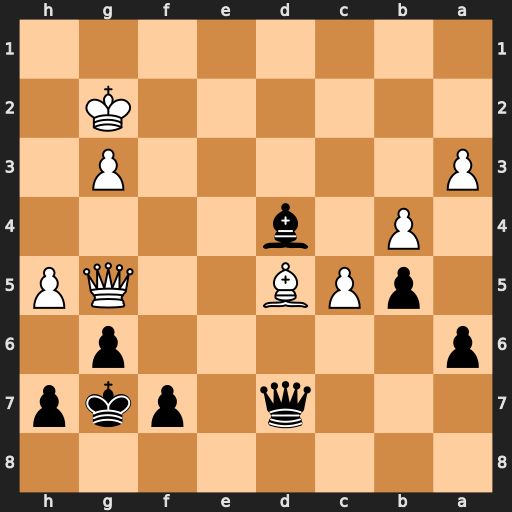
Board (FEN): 8/3q1pkp/p5p1/1pPB2QP/1P1b4/P5P1/6K1/8
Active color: b
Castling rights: -
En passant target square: -
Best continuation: h6 c6 Qd6 Qg4 Qxd5+